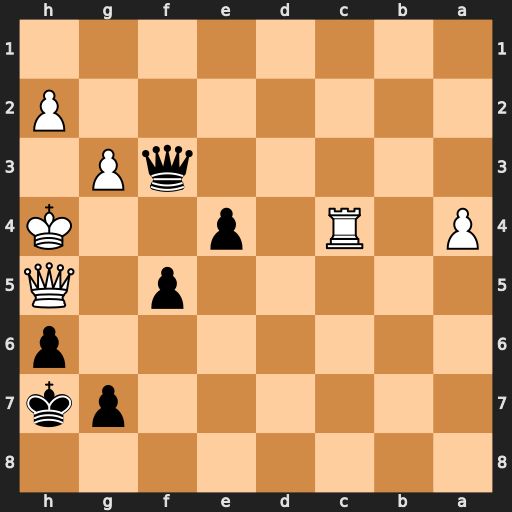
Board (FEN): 8/6pk/7p/5p1Q/P1R1p2K/5qP1/7P/8
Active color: b
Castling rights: -
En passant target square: -
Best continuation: g5+ Qxg5 hxg5+